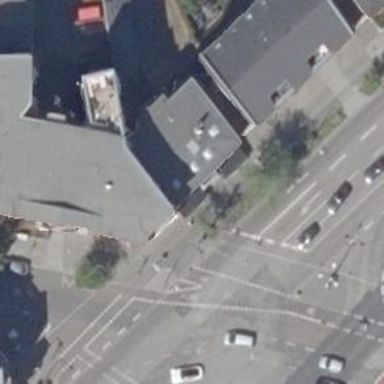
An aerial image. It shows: Greengrocer shop.